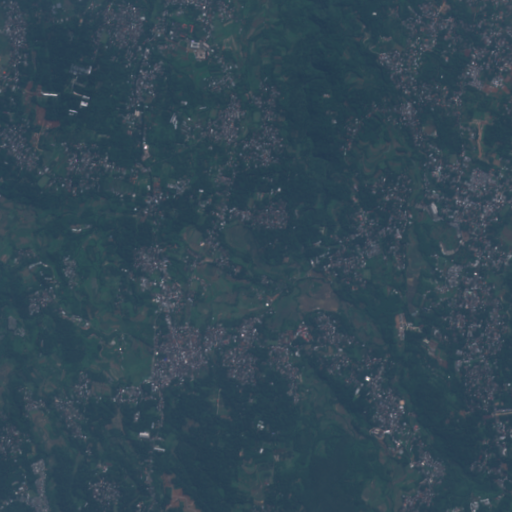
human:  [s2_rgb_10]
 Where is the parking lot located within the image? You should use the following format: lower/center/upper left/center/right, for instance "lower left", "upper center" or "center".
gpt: The parking lot is located in the upper center of the image.
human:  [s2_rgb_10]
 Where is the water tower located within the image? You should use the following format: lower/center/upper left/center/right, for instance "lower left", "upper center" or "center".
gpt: The water tower is located in the center right of the image.
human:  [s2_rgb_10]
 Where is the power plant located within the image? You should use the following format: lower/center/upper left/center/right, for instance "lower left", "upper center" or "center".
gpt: There is no power plant in the image.